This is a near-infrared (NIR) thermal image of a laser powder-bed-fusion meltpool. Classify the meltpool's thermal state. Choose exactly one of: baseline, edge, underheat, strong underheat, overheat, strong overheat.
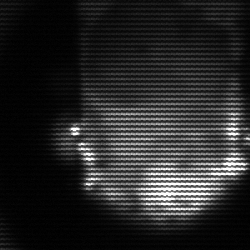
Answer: baseline